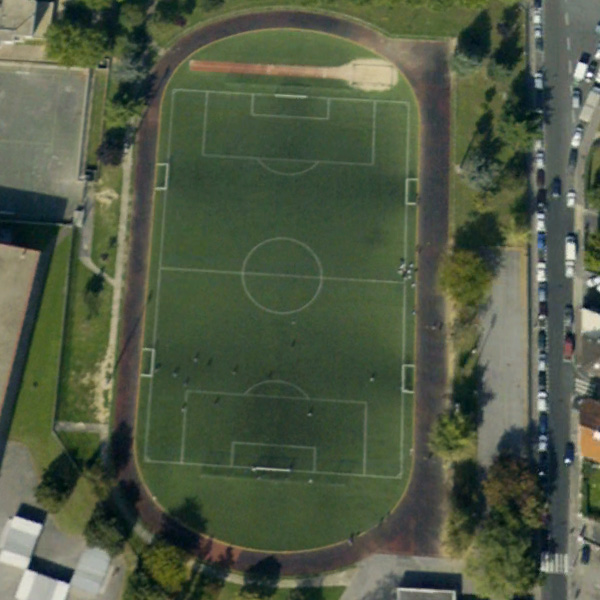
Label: Playground